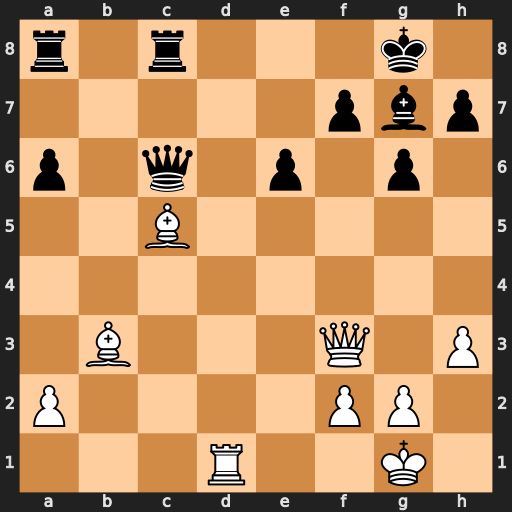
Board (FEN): r1r3k1/5pbp/p1q1p1p1/2B5/8/1B3Q1P/P4PP1/3R2K1
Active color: w
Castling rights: -
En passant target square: -
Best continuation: Rd8+ Rxd8 Qxc6